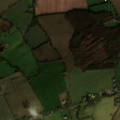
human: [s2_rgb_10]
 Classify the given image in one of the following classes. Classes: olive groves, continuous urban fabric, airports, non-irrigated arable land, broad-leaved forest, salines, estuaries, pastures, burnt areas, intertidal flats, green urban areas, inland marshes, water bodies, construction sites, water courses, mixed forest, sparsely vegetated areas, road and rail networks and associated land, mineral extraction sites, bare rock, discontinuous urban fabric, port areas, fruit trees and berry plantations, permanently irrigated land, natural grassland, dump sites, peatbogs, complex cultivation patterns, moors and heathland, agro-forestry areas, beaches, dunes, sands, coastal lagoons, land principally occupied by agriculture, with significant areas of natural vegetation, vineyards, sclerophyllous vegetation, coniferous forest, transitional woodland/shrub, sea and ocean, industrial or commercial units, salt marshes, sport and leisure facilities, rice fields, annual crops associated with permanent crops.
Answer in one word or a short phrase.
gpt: non-irrigated arable land, pastures, broad-leaved forest